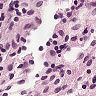
Metastatic tissue present: no